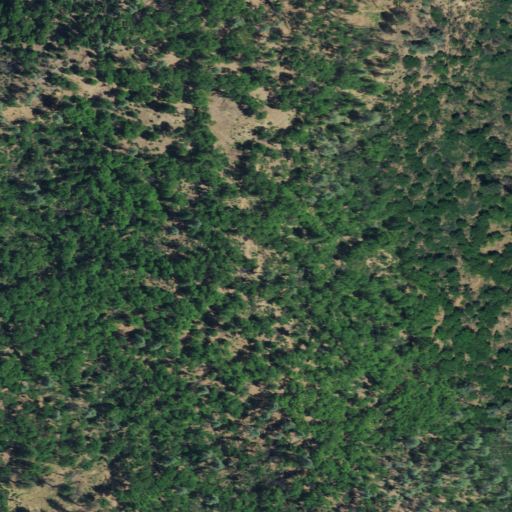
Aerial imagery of plain(s) in California named Doe Flat containing shrub, grassland, mixed forest, and evergreen forest